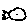
Label: fish